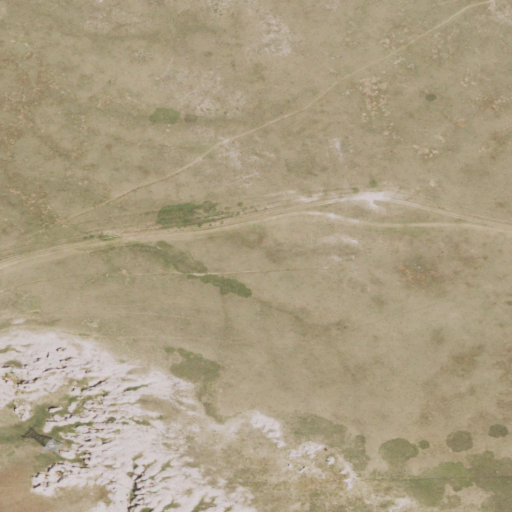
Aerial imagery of ridge(s) in Wyoming named Rattlesnake Ridge containing grassland and shrub